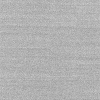
Atmospheric dust classification: dusty